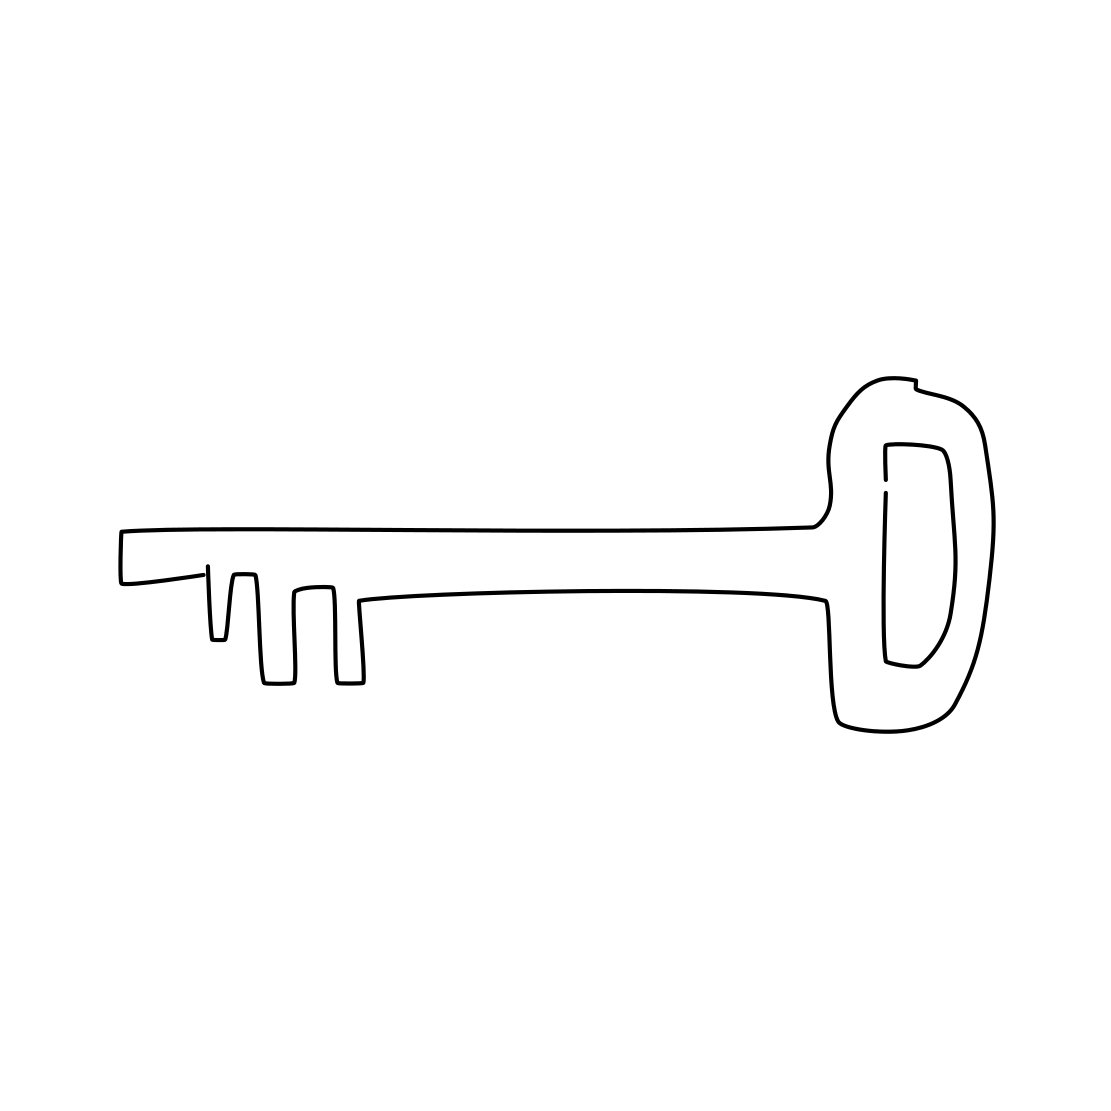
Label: key